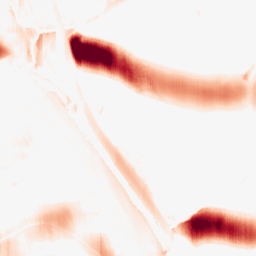
Category: morphological
Decomposition family: morphological_ellipse
Decomposition parameters: operation: opening
width: 50
height: 5
Upsampling method: regularized
Upsampling parameters: scale: 2
lambda_reg: 0.001
Upsampling scale: 2